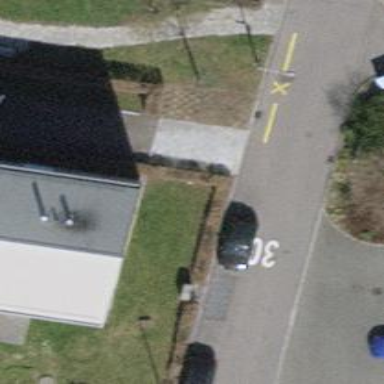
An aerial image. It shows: Bollard.